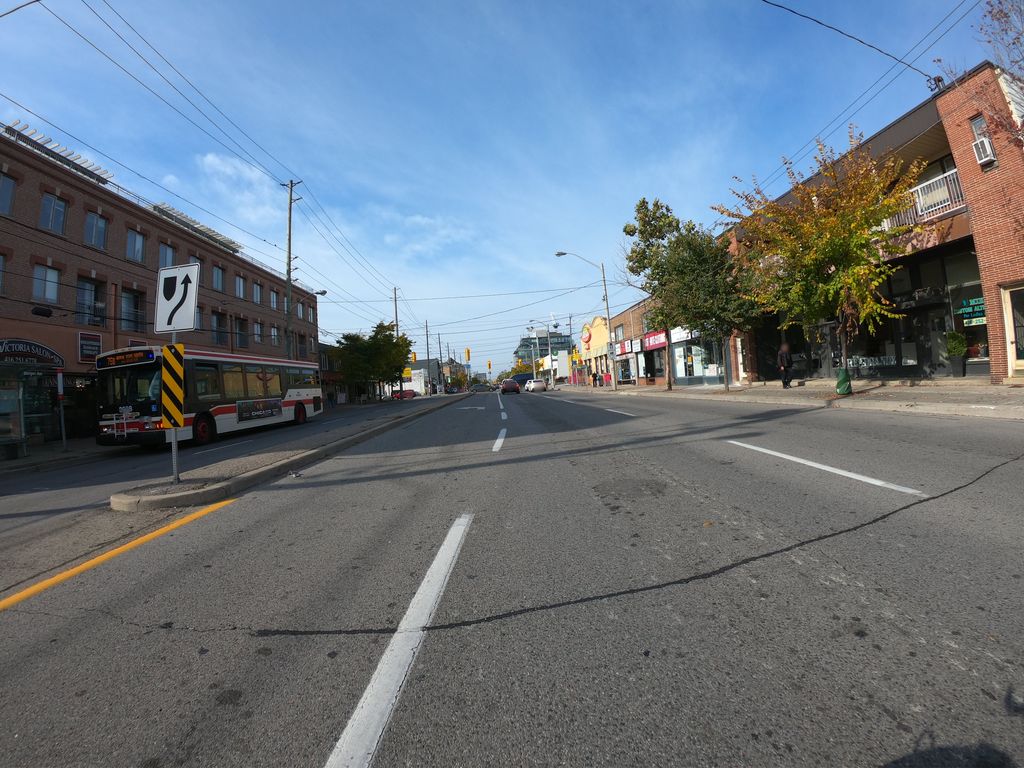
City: toronto